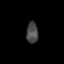
Tissue: skin
Cell type: Epithelial cells
Senescence score: 0.2024
Nuclear area (px): 244
Mean DAPI intensity: 71.275